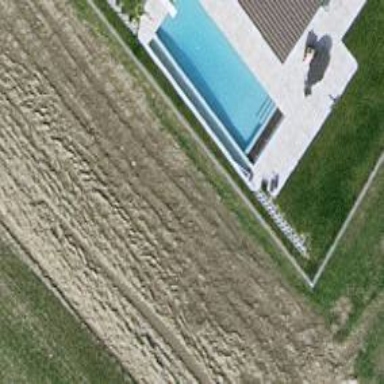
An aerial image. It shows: Swimming pool located in leisure land.